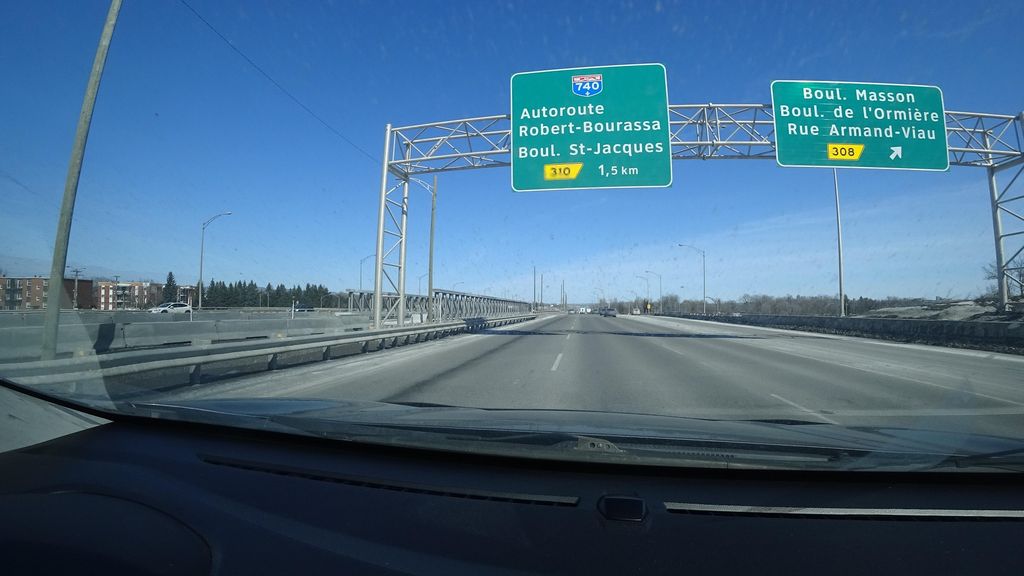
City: quebec_city